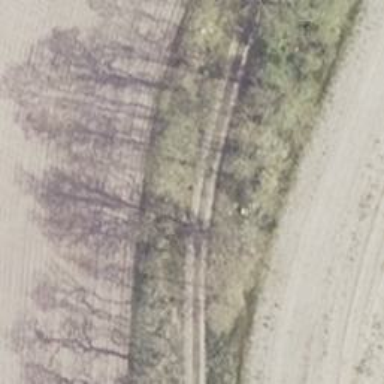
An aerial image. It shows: Row of deciduous trees.